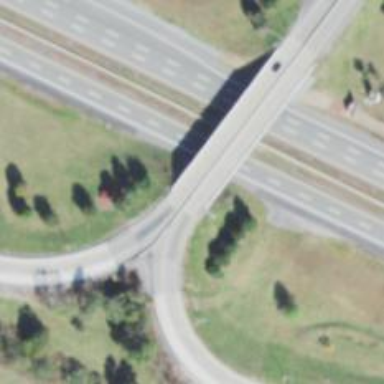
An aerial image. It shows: Bridge on motorway link.